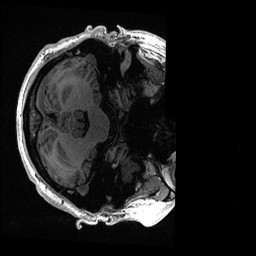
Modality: T1w
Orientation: axial
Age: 18
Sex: male
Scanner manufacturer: ge
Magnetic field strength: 3 T
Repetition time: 0.006952 s
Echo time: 0.00292 s